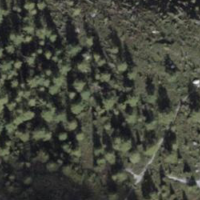
EUNIS habitat code: 23
Species observed at this site:
Hedysarum hedysaroides